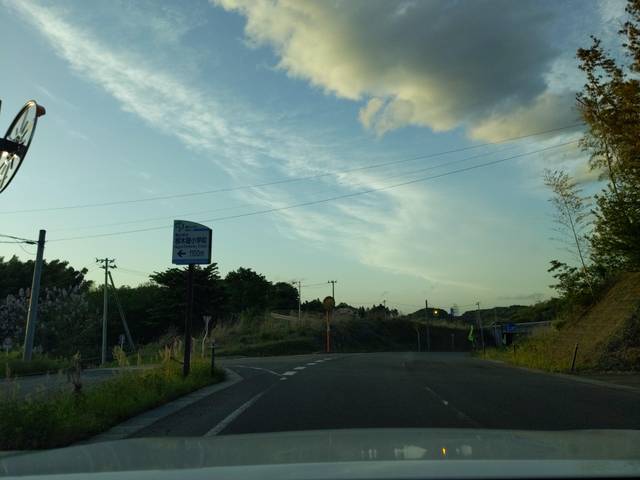
Region: Japan
Coordinates: 37.434, 140.446